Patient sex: F
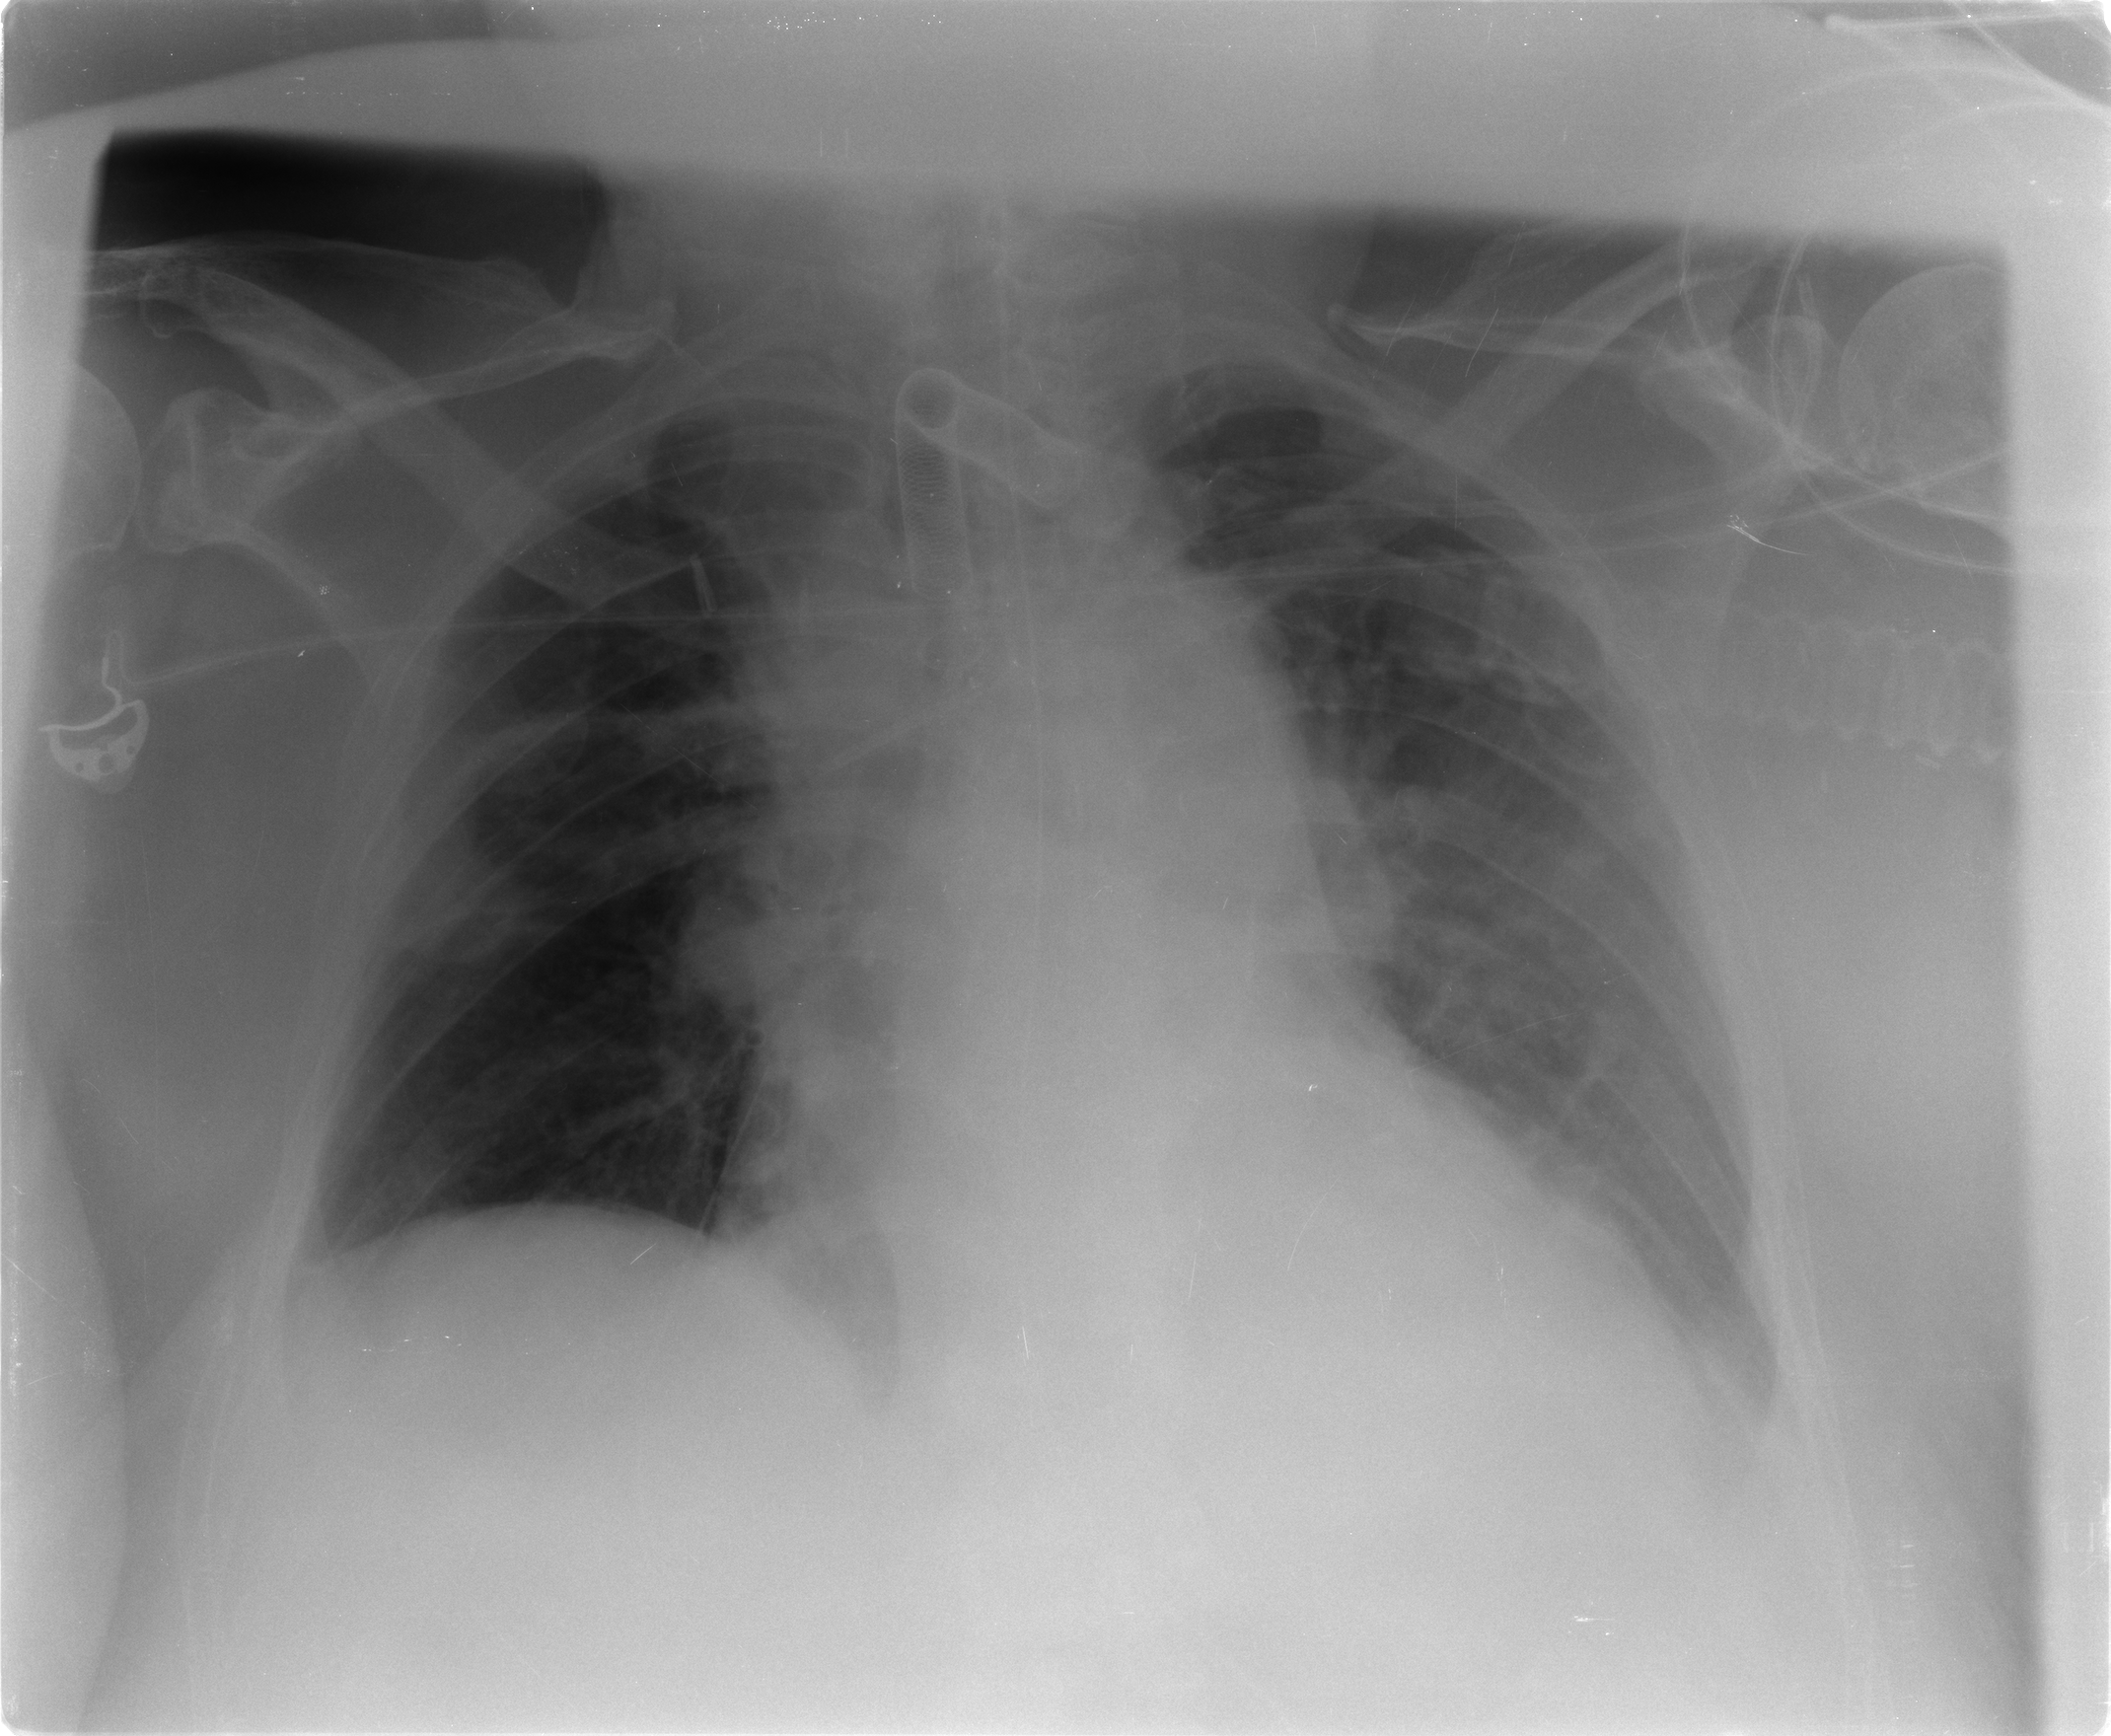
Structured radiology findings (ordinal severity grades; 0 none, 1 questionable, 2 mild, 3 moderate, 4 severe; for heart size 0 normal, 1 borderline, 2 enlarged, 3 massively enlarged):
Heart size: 2
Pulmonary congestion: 2
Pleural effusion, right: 1
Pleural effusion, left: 2
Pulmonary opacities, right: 1
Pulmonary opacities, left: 1
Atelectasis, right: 2
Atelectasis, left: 2